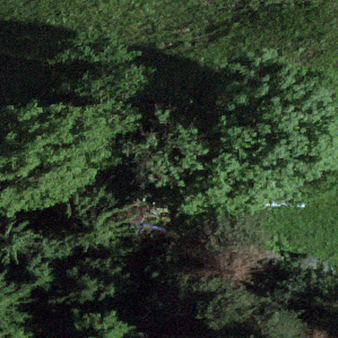
Label: other